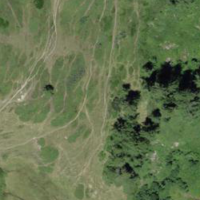
EUNIS habitat code: 25
Species observed at this site:
Ajuga pyramidalis